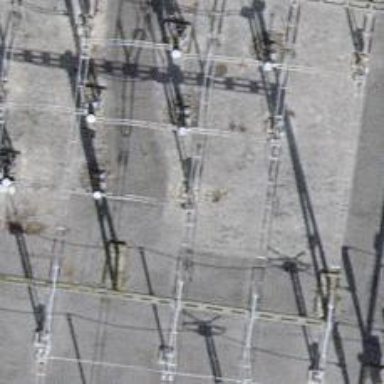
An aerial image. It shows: Power line carrying busbar.